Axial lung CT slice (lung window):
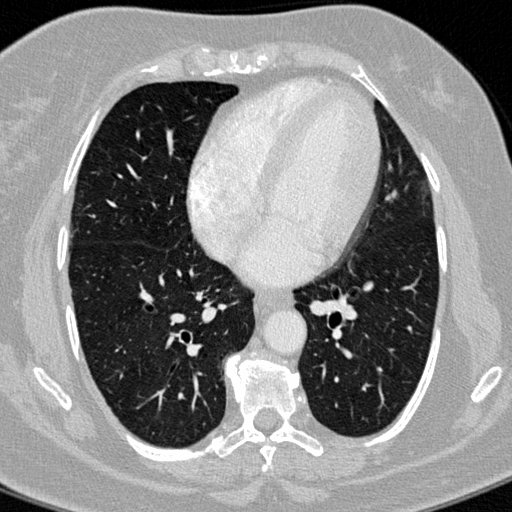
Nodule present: no